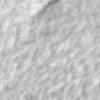
Label: no_change